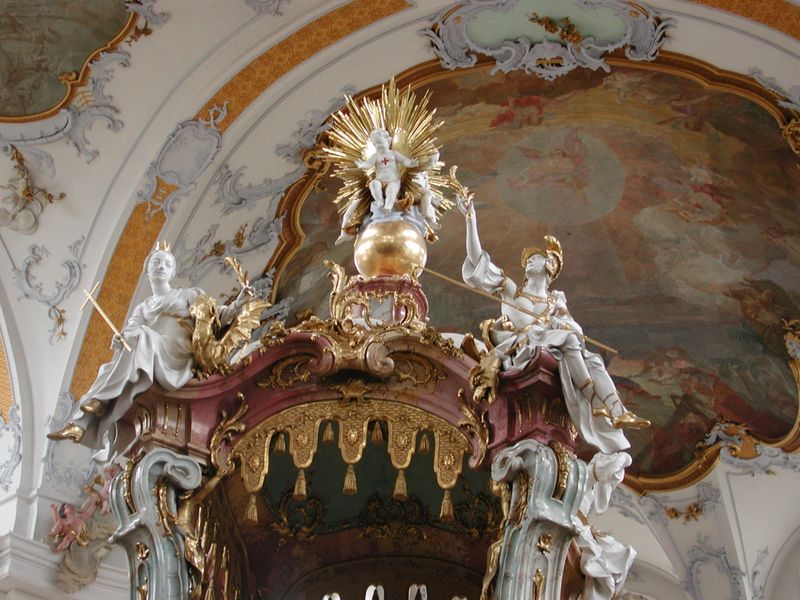
Titel: Wallfahrtskirche Vierzehnheiligen
Künstler: Balthasar Neumann
Standort: Vierzehnheiligen, St. Mariä Himmelfahrt (EU - D - Bayern)
Schlagwörter: marmor, weiss, barock, kirche, gold, kind, borte, krone, rokoko, engel, foto, bayern, kreuz, strahlen, soldat, kugel, helm, altar, kanzel, christus, jesus, baldachin, heilige, allegorien, quasten, strahlenkranz